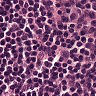
Metastatic tissue present: no